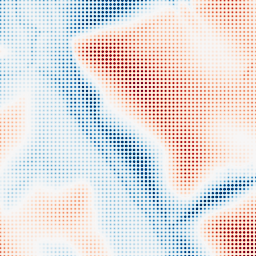
Category: multiscale
Decomposition family: dog_multiscale
Decomposition parameters: sigma_ratio: 2
n_scales: 5
base_sigma: 1
Upsampling method: sinc_hamming
Upsampling parameters: scale: 8
kernel_size: 4
Upsampling scale: 8